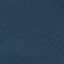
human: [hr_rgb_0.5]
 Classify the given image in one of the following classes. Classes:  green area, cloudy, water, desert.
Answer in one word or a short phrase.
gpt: green area